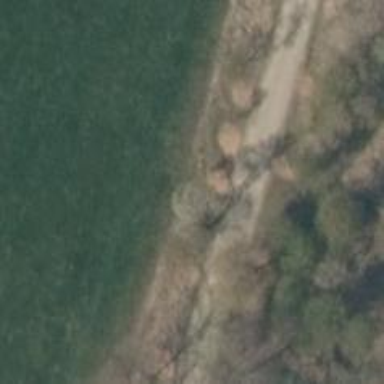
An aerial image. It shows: Row of deciduous broadleaved trees.